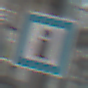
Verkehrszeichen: Informationsstelle
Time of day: Midday
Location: Roofed (Special)
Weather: Overcast
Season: NotSpecified
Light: Natural